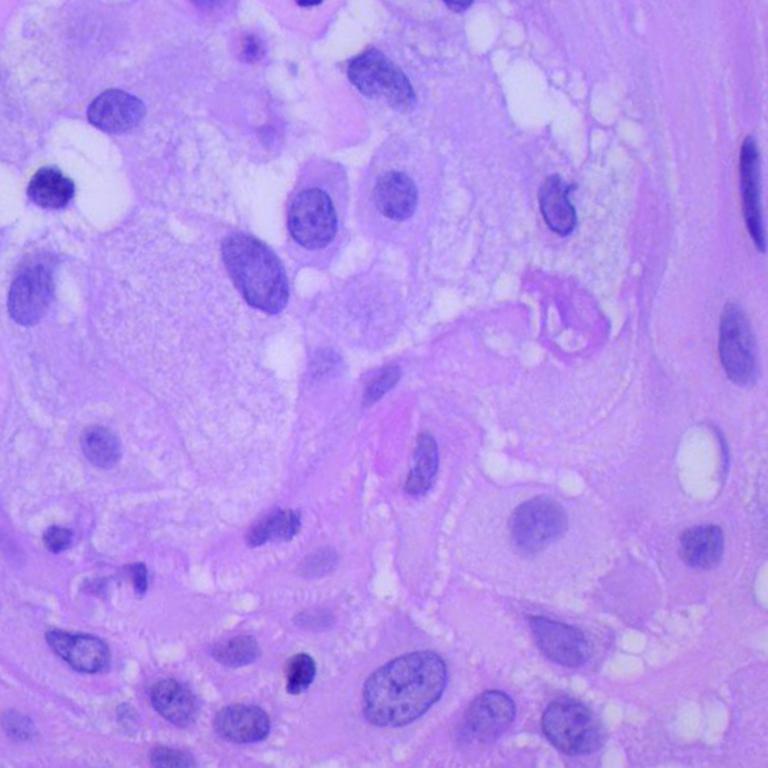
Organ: lung
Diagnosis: squamous carcinomas